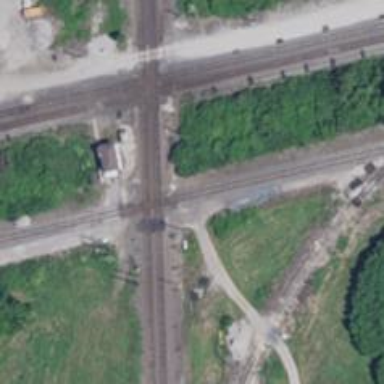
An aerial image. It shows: Railway crossing.